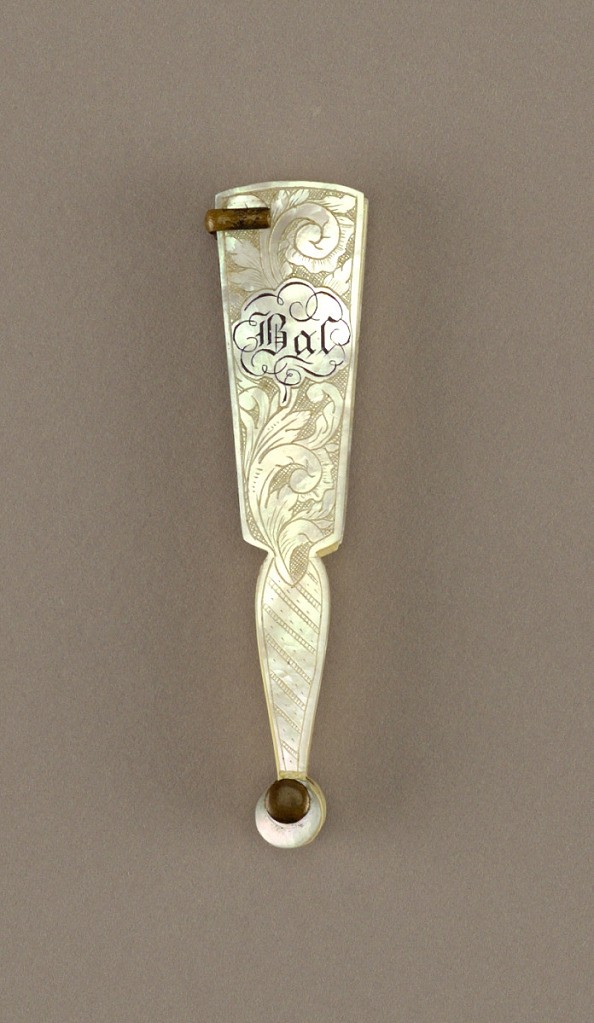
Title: Brisé Carnet de Bal
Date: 19th century
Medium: Carved ivory and mother-of-pearl sticks, metal pencil holder
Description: Brisé Carnet de Bal (dance card) fan. Ivory and carved mother-of-pearl sticks and guards with floral motif. Metal pencil holder.